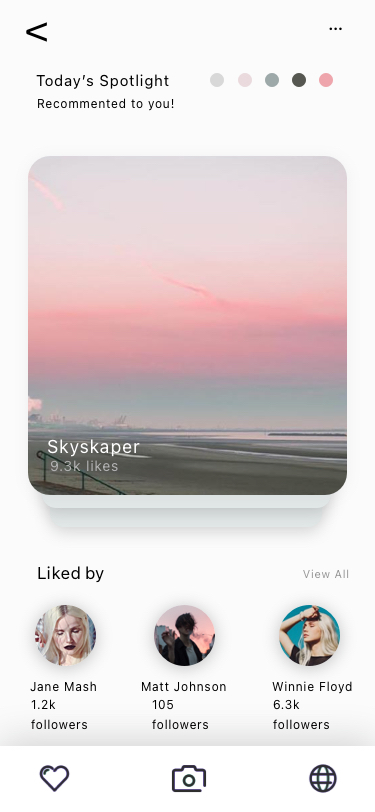
Text in this UI design:
Today’s Spotlight
Recommented to you!
Jane Mash
Matt Johnson
Winnie Floyd
1.2k followers
105 followers
6.3k followers
Liked by
View All
…
<